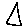
Label: triangle